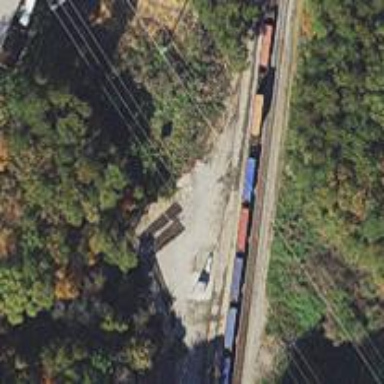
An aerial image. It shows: Railway crossover.